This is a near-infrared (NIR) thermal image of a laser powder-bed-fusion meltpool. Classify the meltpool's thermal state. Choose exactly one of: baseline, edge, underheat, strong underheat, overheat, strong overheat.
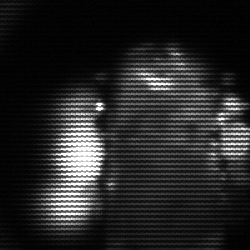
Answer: strong underheat